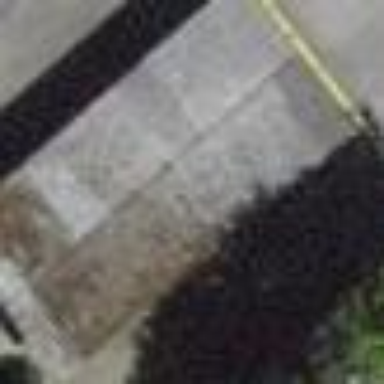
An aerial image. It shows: View of roof of building.